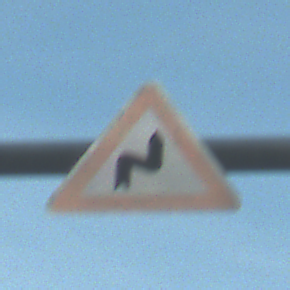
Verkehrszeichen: DoppelkurveRechts
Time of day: SunriseSunset
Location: Outdoor (Suburban)
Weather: PartlyCloudy
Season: NotSpecified
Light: Natural